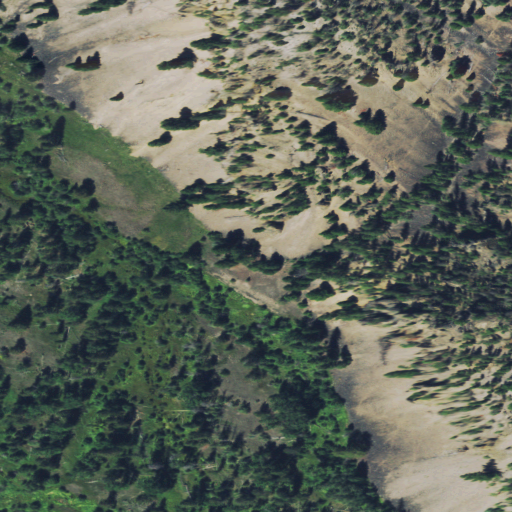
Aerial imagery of valley in Montana named Short Gulch containing shrub, evergreen forest, woody wetlands, and herbaceous wetlands